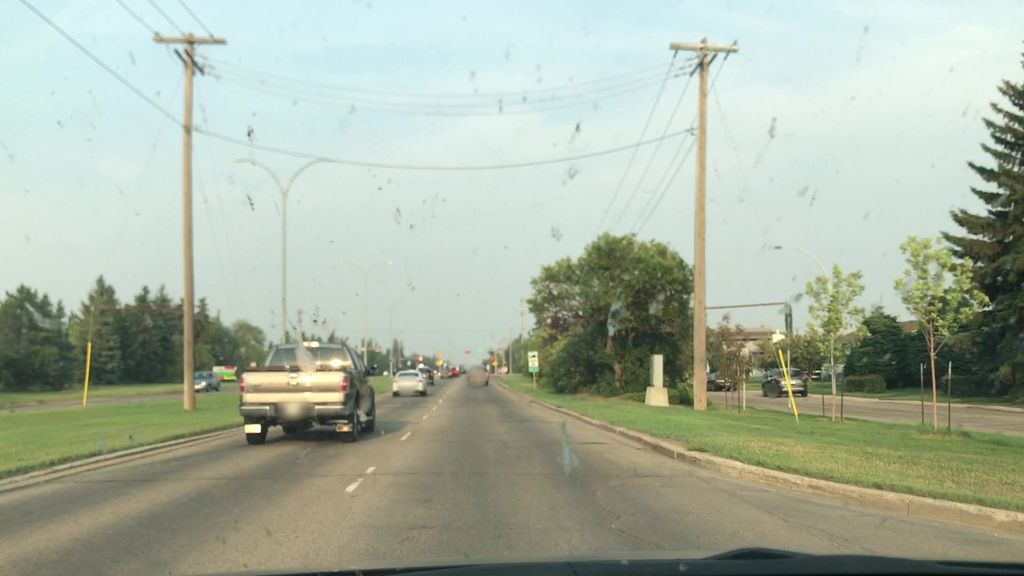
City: edmonton